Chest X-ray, PA view. Patient: 41 years old, sex F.
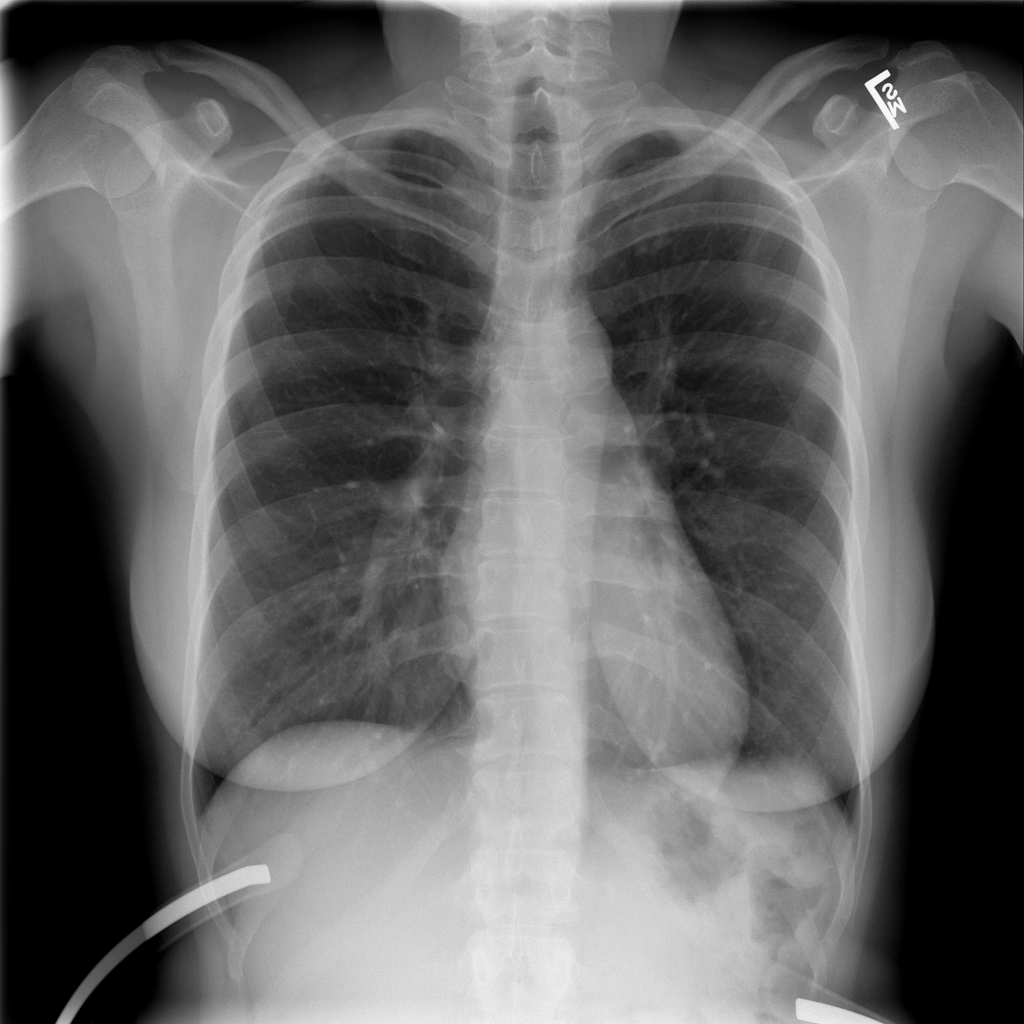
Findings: No Finding